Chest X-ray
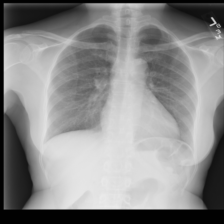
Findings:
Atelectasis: negative
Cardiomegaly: negative
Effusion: negative
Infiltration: negative
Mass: negative
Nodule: negative
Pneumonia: negative
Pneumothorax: negative
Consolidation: negative
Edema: negative
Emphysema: negative
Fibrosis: negative
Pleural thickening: negative
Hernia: negative